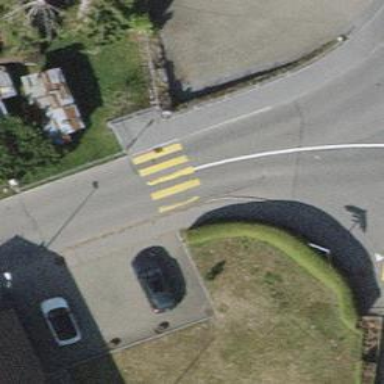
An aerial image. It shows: Uncontrolled zebra crossing on the road.